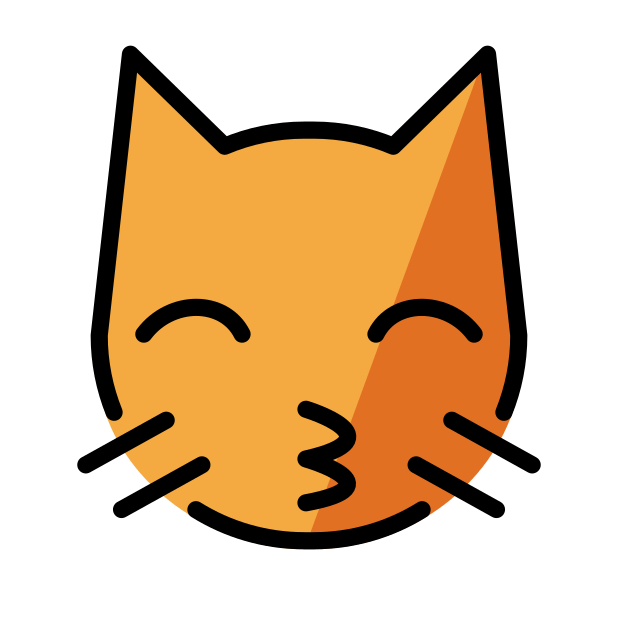
Emoji: 😽
Name: kissing cat face with closed eyes
Unicode: 0x1f63d